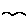
Label: bird